Brain MRI, t2w sequence, axial 2D slice.
Patient: age 30, sex M, weight 78 kg, height 1.78 m
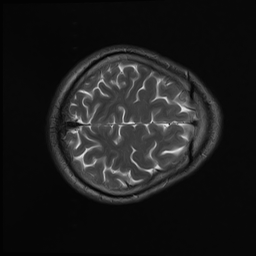